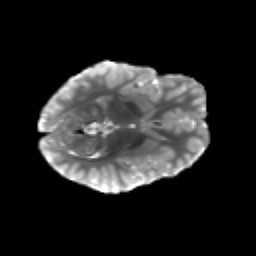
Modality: T2w
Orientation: axial
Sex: female
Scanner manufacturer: siemens
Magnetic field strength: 3 T
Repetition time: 5 s
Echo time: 0.071 s